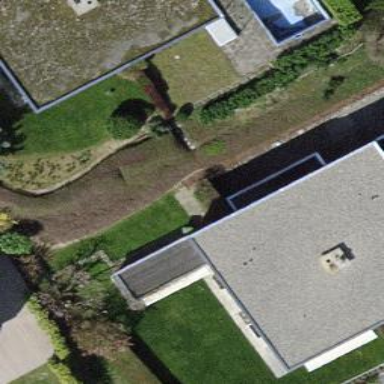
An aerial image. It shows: Simple house.